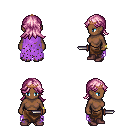
a pixel art fantasy rpg character, female body template, human, dark skin, maroon tattered cape, robe skirt, pink loose hair, bronze tiara, bracelets, maroon shoes, dagger, four views (front, back, left, right), 2x2 character sprite sheet, small pixel art, hard edges, no anti-aliasing